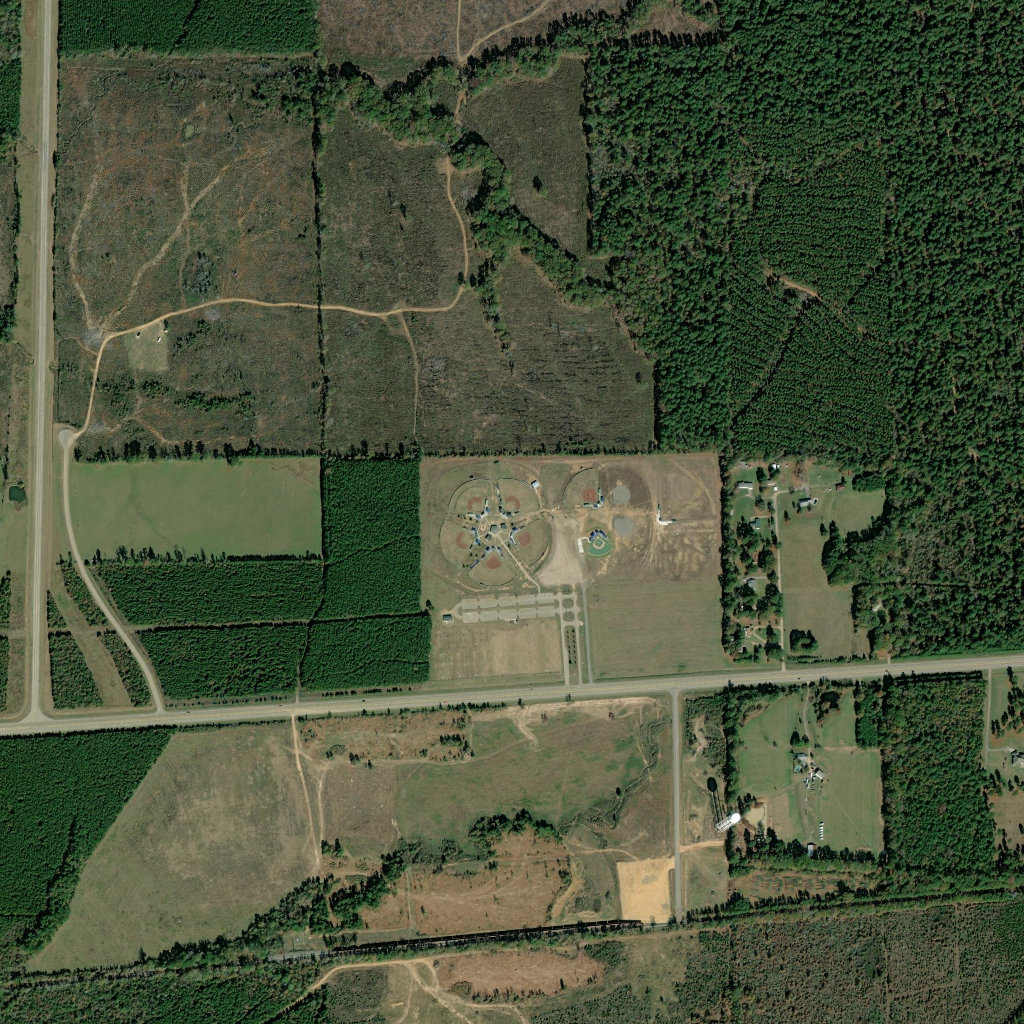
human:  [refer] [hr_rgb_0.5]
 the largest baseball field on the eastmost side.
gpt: <box>[[64, 45, 69, 50, 0]]</box>